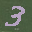
Label: 3